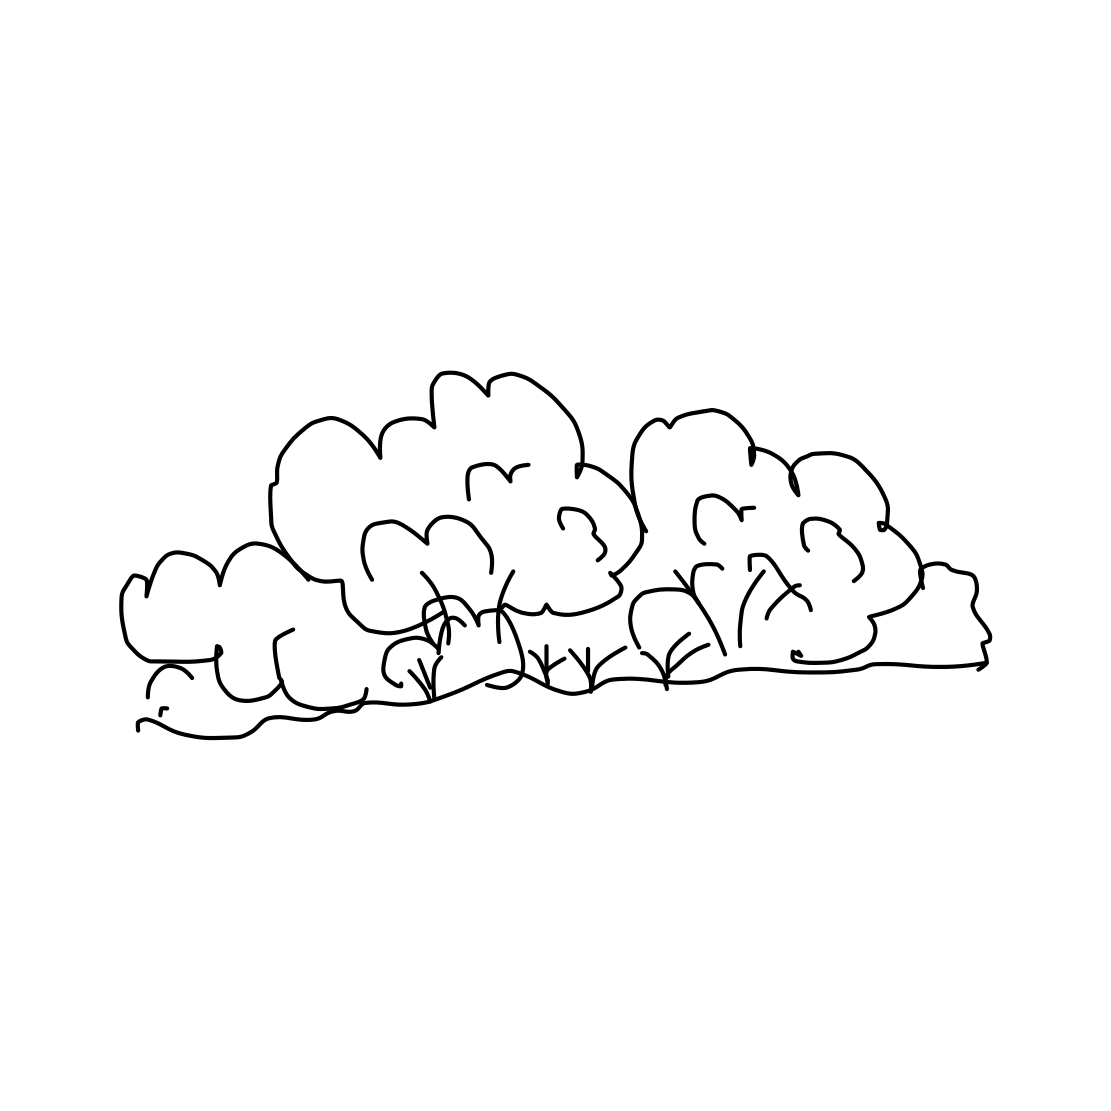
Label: bush